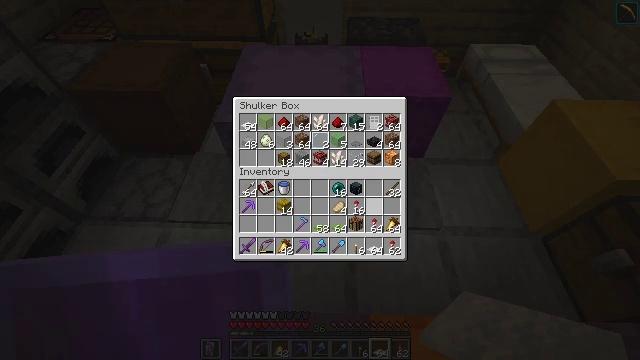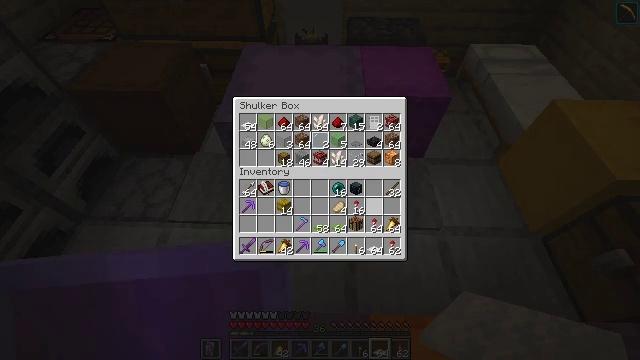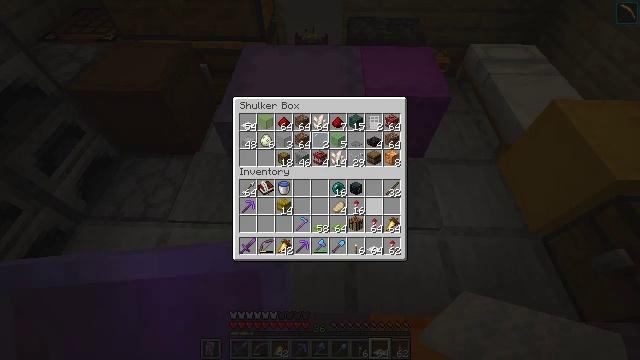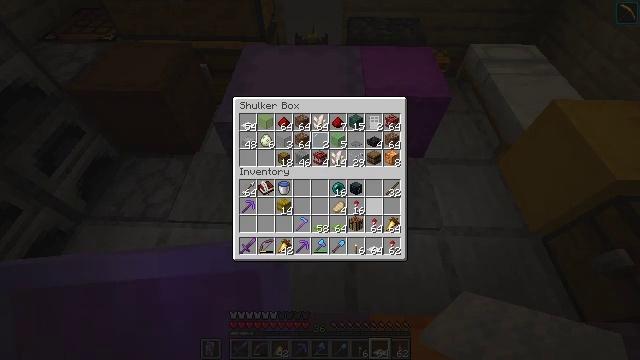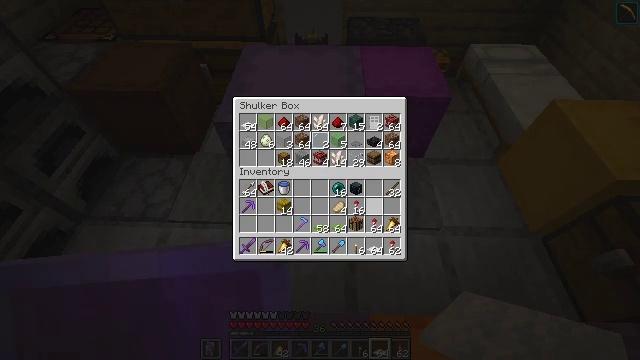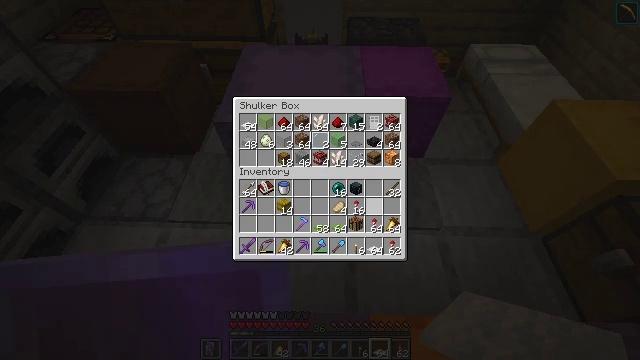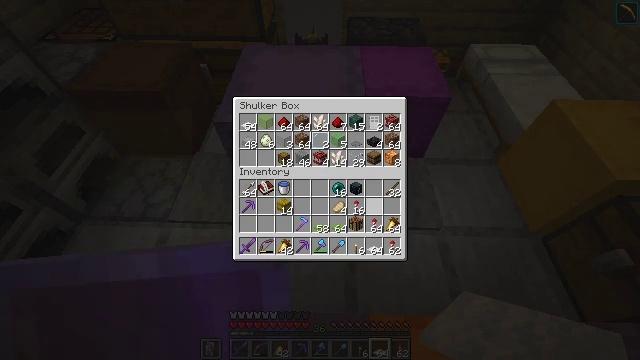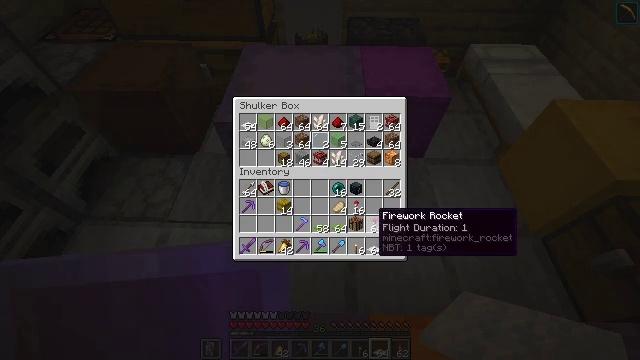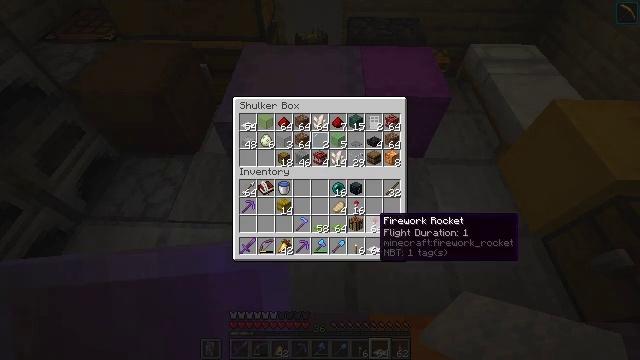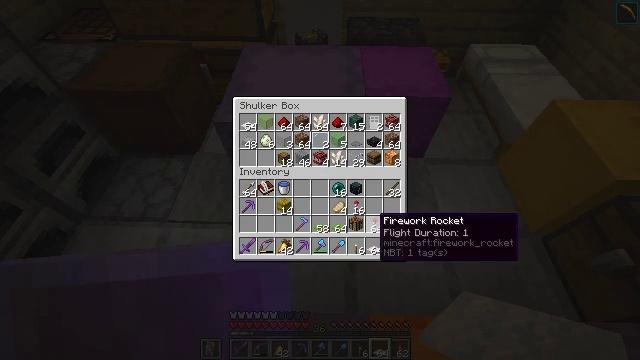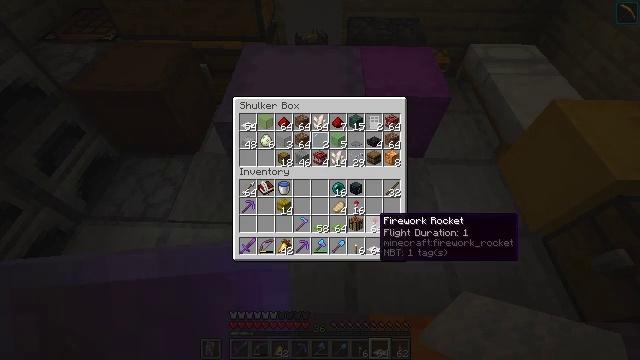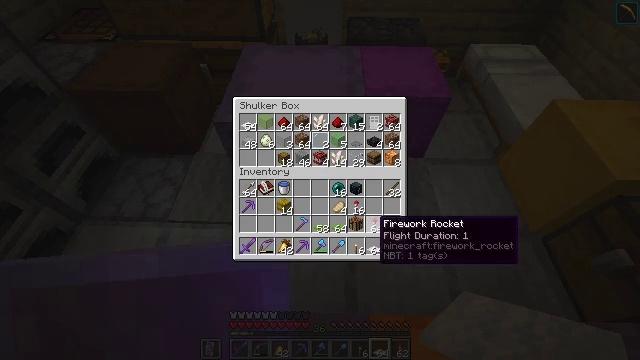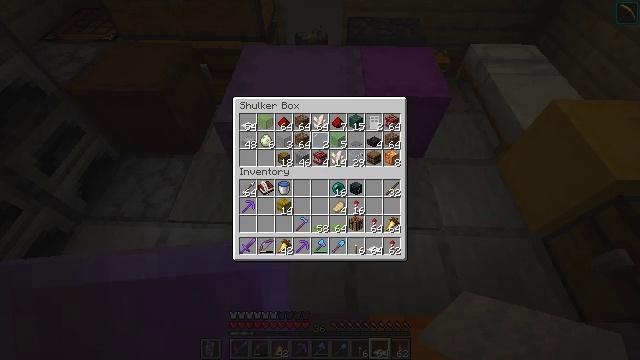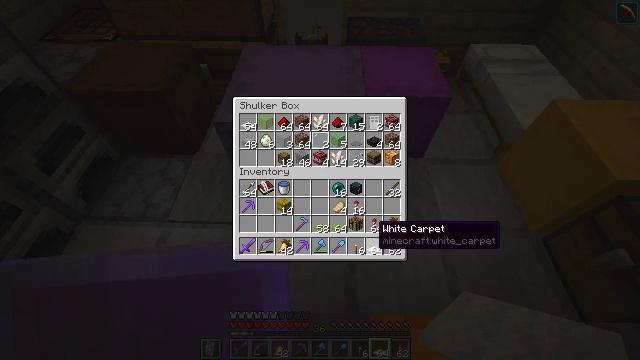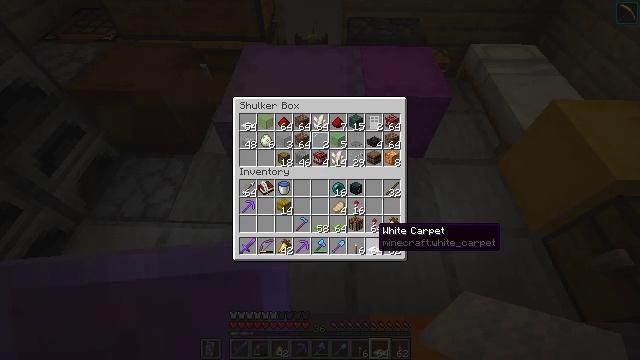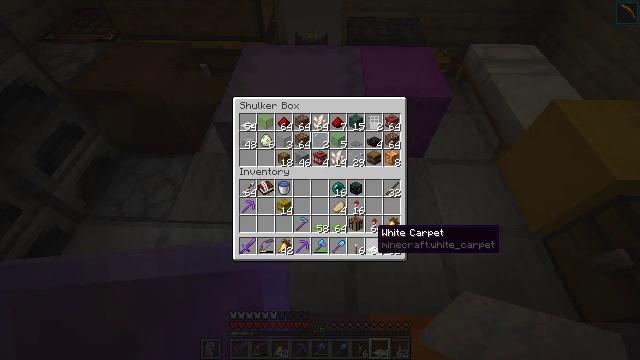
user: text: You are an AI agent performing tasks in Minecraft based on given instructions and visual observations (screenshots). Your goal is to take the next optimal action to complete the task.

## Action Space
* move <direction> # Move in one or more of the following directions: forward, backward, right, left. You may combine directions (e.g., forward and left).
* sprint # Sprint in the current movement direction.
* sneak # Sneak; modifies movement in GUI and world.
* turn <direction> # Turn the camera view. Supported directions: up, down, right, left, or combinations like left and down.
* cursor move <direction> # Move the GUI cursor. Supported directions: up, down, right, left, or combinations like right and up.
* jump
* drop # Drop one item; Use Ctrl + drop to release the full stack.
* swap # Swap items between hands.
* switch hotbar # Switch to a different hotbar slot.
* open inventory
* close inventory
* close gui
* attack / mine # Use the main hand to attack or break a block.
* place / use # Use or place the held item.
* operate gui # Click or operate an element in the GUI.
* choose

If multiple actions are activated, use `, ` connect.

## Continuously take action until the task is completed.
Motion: motion action
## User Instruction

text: Attack the shulker box to pick it up.
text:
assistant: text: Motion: no_op
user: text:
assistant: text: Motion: no_op
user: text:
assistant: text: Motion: no_op
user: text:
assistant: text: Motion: no_op
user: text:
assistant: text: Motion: no_op
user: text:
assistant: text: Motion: no_op
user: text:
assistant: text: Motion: cursor move down
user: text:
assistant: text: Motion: no_op
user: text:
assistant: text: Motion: no_op
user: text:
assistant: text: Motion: no_op
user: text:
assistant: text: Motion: no_op
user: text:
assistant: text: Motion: no_op
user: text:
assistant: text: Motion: sneak
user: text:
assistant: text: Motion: sneak
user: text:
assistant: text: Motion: sneak
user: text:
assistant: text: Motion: sneak
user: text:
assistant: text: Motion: sneak
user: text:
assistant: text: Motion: sneak
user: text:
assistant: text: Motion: sneak
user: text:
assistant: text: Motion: sneak
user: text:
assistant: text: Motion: sneak
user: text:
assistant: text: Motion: sneak
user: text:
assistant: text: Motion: sneak
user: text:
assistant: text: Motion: sneak
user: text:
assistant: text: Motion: sneak
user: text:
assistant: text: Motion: sneak
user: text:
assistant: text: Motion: sneak
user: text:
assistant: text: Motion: sneak
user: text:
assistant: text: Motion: sneak
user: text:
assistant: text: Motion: sneak